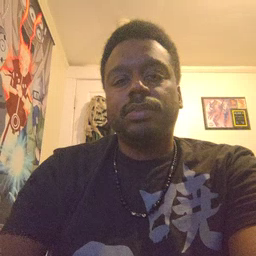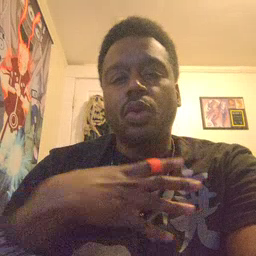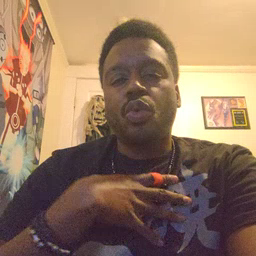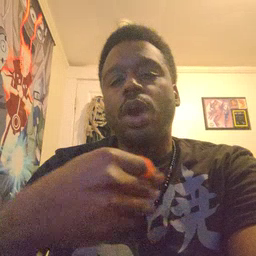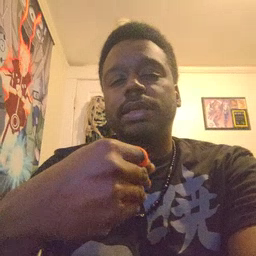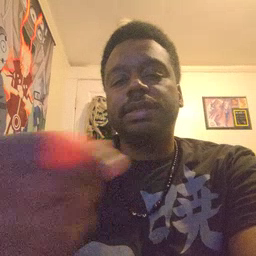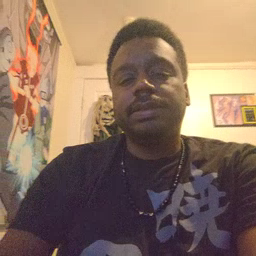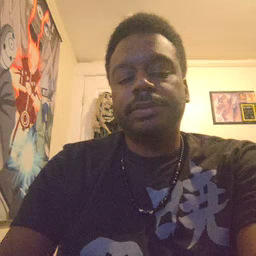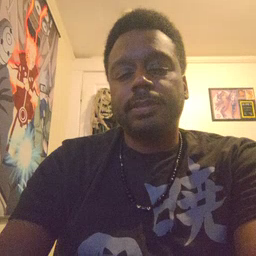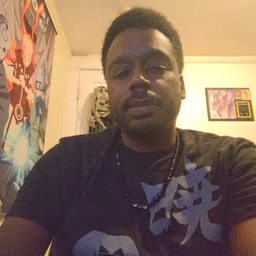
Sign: white